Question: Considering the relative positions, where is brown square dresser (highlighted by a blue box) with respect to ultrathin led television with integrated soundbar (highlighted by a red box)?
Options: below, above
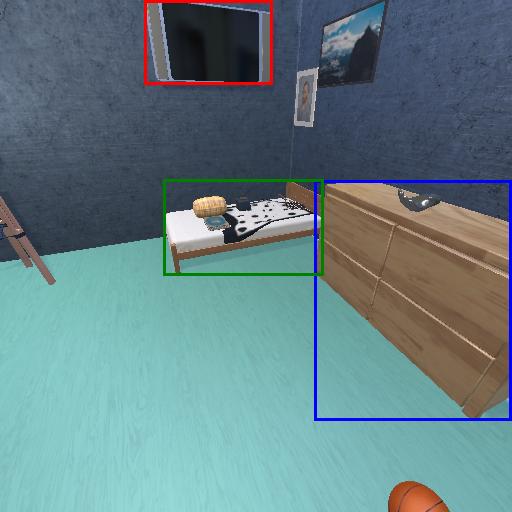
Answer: below